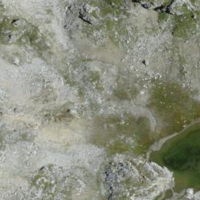
EUNIS habitat code: 31
Species observed at this site:
Asplenium viride